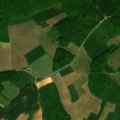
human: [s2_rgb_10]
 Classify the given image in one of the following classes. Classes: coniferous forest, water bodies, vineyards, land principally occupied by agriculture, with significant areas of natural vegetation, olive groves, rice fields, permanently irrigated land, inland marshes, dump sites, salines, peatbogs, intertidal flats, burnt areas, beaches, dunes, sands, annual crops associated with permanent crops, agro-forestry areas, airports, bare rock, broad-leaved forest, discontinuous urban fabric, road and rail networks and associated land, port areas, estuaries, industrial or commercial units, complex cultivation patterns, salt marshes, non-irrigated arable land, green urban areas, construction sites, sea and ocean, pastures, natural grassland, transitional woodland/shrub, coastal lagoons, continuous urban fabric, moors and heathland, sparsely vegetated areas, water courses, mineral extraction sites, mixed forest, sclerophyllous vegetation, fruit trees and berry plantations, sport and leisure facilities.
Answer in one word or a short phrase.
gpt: non-irrigated arable land, pastures, complex cultivation patterns, broad-leaved forest